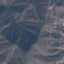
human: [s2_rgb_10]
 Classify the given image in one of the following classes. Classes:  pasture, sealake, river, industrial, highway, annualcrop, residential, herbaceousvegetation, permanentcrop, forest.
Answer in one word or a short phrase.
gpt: HerbaceousVegetation